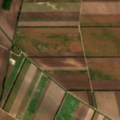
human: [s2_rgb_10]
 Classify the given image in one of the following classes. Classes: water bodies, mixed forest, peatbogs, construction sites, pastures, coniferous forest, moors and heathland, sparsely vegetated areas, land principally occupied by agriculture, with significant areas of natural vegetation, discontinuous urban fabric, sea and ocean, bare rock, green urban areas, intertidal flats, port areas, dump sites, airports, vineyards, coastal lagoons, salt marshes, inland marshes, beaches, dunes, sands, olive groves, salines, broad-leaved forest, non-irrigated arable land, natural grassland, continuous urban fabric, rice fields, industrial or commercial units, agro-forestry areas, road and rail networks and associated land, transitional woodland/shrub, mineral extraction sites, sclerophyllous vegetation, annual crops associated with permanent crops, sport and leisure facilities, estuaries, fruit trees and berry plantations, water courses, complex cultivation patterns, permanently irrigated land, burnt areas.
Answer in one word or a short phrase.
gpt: non-irrigated arable land